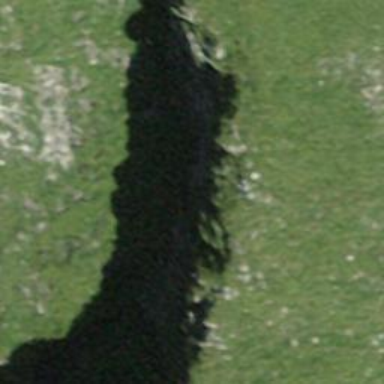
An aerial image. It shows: Cliff in nature.